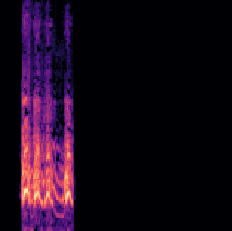
Sound class: Dog